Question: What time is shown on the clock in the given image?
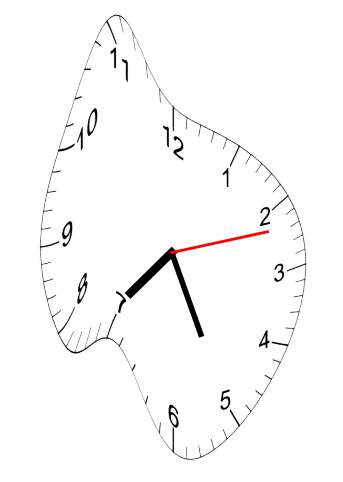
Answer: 07:25:12